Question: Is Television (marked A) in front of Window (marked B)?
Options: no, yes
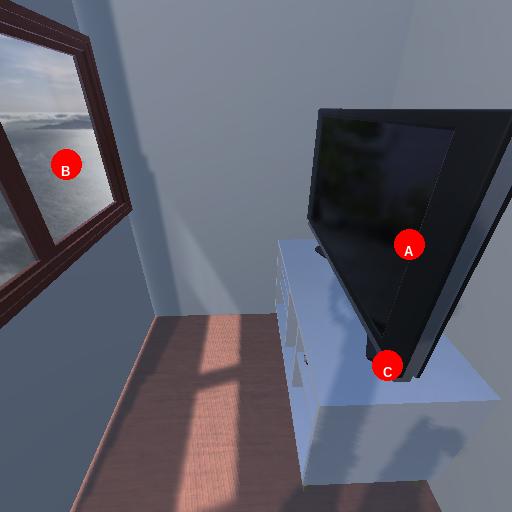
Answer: no